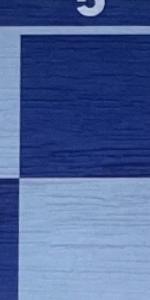
Label: Empty